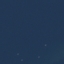
Land use / land cover: SeaLake